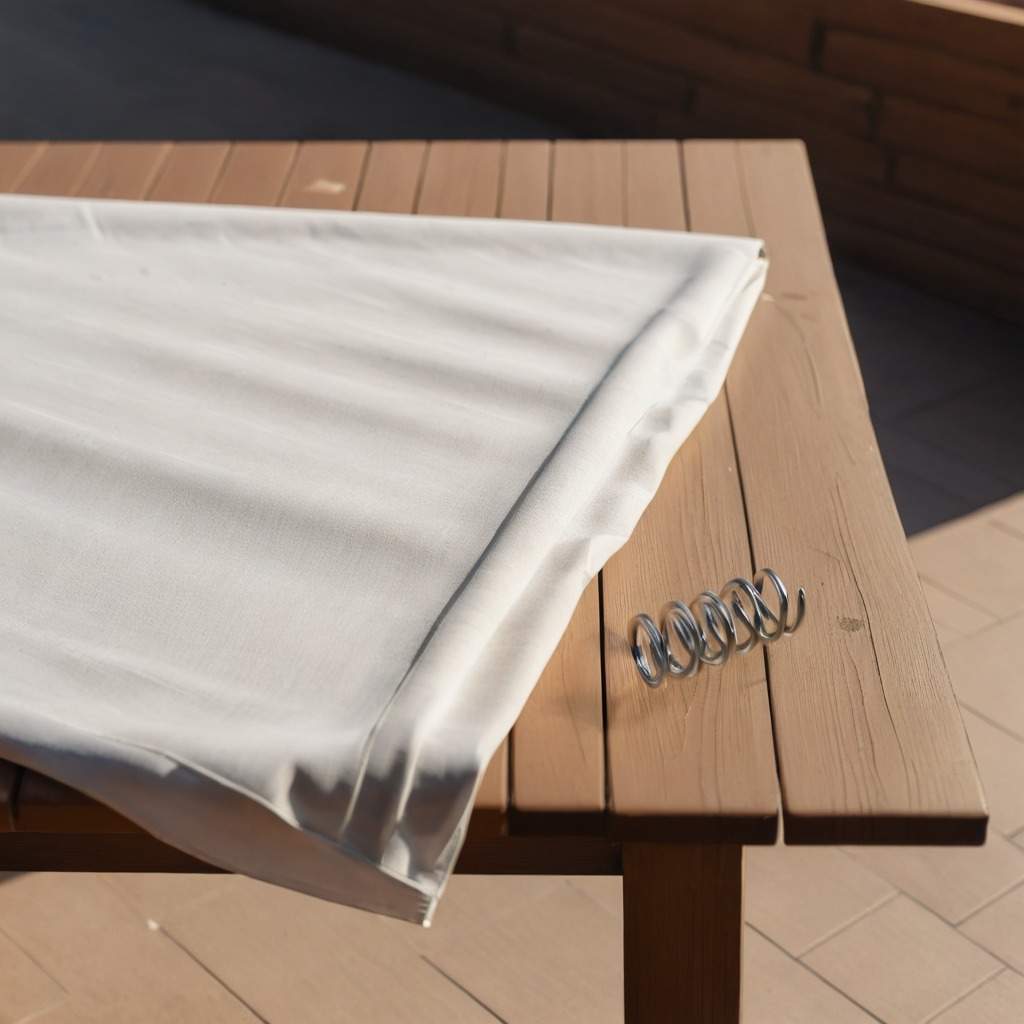
A coiled metal spring lies on the wooden table in an outdoor workshop during daytime bright natural light soft shadows worn but beneath the cloth